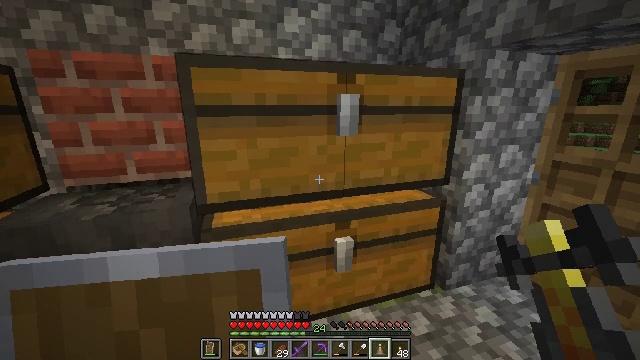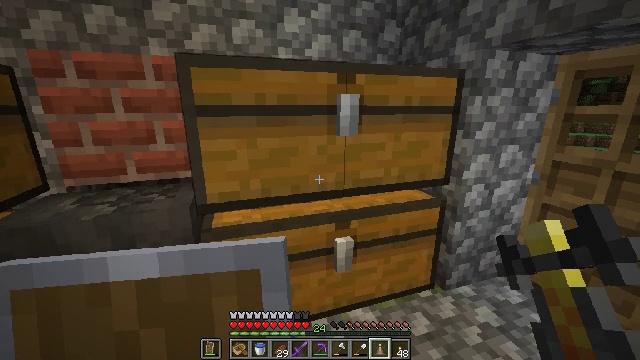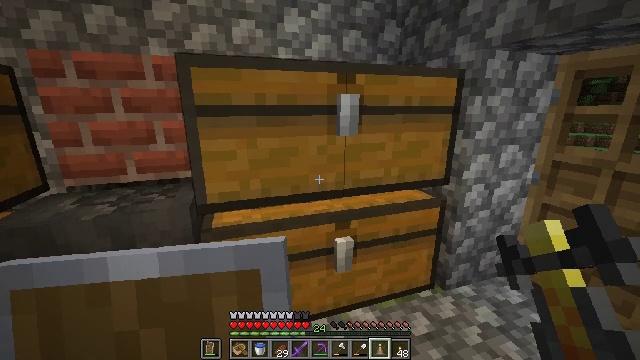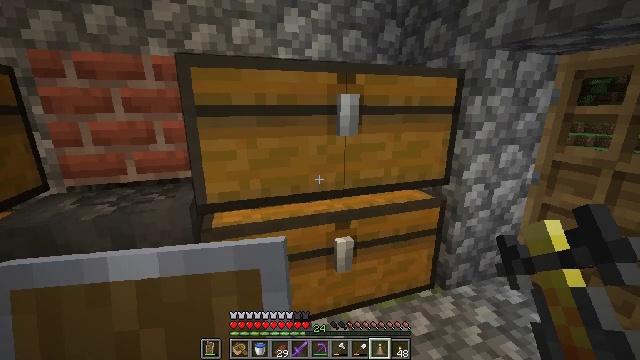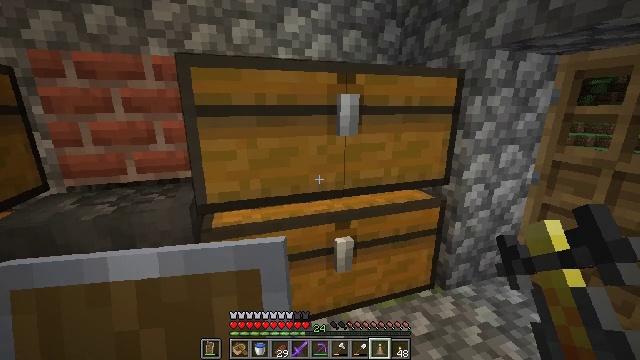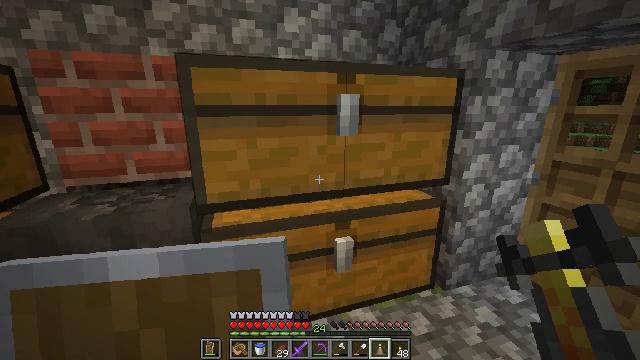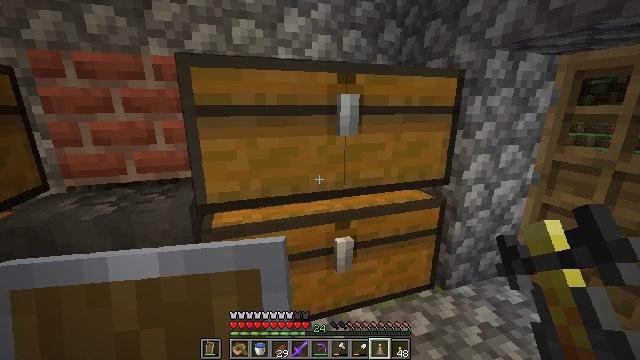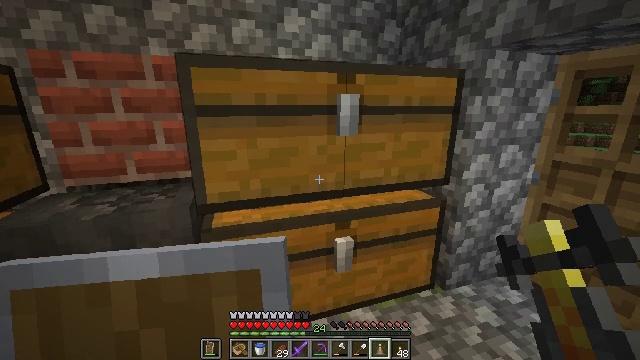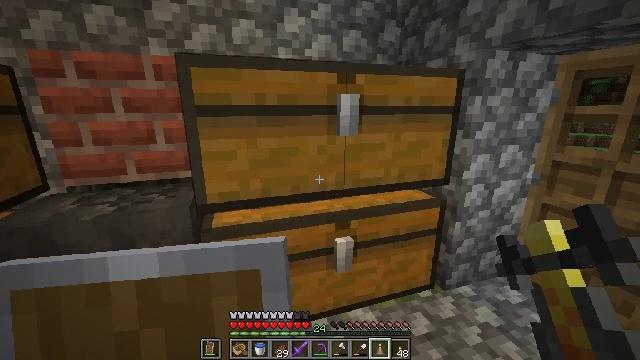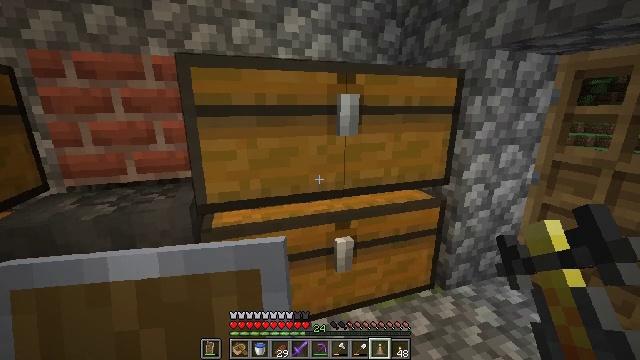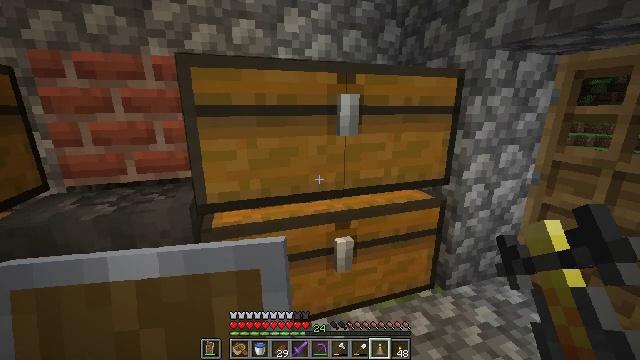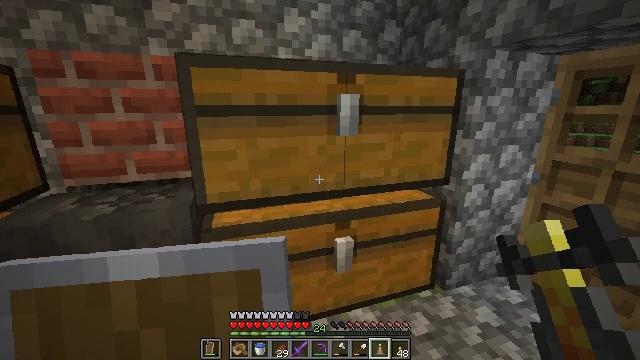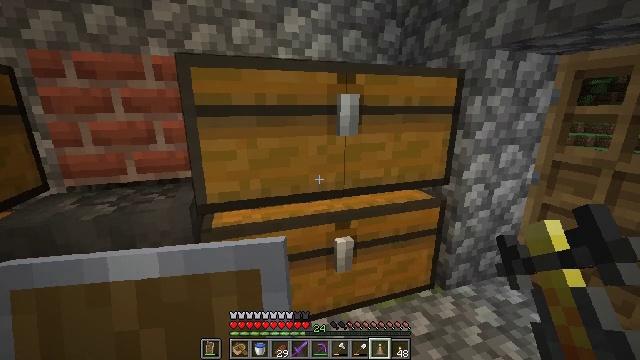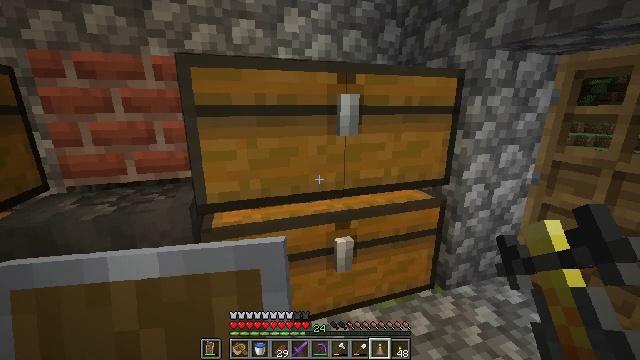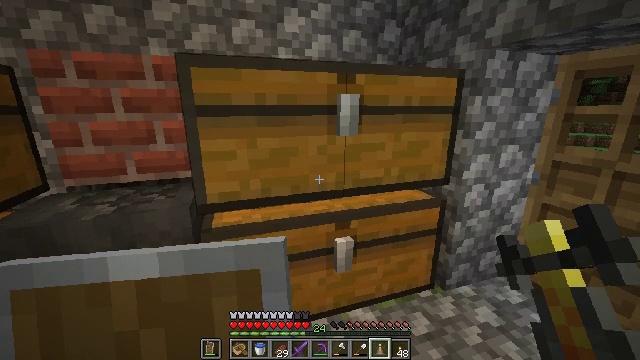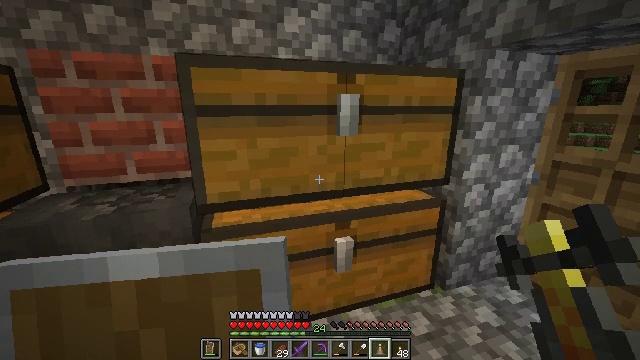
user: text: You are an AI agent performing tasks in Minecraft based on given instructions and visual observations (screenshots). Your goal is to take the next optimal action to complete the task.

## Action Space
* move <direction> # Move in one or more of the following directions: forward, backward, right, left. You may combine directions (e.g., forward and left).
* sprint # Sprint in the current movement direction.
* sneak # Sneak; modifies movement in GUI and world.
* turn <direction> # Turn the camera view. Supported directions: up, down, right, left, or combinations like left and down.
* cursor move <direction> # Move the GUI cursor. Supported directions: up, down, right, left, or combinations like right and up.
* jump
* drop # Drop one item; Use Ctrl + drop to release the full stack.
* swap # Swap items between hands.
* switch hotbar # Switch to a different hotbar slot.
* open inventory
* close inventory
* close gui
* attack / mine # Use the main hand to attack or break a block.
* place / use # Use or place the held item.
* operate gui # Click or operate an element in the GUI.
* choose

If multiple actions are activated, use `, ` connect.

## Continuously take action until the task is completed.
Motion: motion action
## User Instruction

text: Craft the fletching table in the crafting grid.
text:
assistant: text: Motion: no_op
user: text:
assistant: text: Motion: no_op
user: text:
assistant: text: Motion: no_op
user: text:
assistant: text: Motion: no_op
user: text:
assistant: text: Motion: no_op
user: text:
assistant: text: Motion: no_op
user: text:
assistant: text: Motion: no_op
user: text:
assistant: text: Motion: no_op
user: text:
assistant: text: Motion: no_op
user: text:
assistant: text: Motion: no_op
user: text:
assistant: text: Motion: no_op
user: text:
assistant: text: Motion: no_op
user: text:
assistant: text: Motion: no_op
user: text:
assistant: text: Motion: no_op
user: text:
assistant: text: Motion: no_op
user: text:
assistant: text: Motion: no_op
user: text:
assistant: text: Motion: no_op
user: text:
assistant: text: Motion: no_op
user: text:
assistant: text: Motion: no_op
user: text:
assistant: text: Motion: no_op
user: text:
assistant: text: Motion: no_op
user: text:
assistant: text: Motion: no_op
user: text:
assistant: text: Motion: no_op
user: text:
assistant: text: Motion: no_op
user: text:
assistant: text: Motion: no_op
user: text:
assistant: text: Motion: no_op
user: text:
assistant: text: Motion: no_op
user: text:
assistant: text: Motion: no_op
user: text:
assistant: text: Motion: no_op
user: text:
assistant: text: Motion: no_op